Interaction volume radius: 5 \u00c5
Interaction volume height: 15 \u00c5
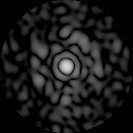
Disorder parameter: 0.867